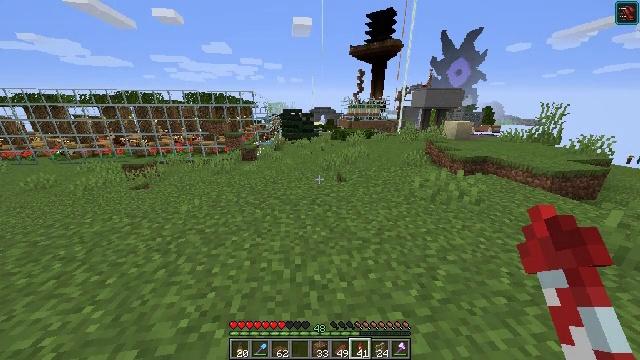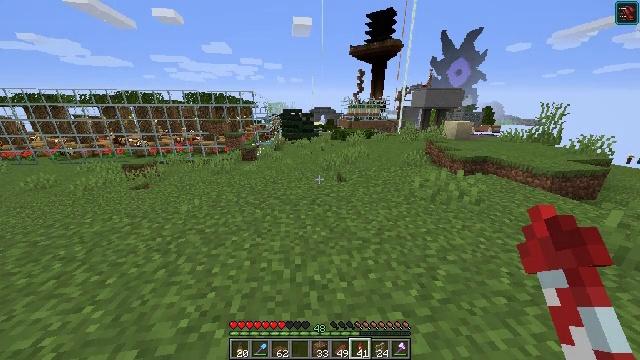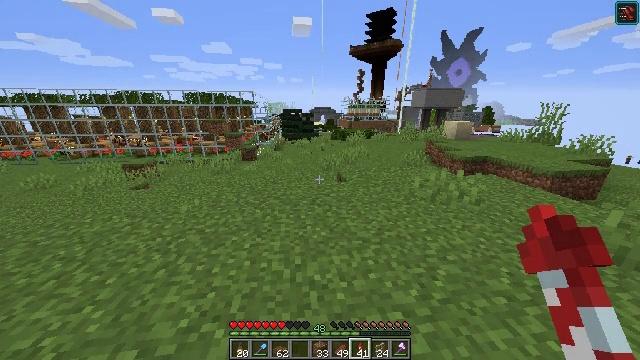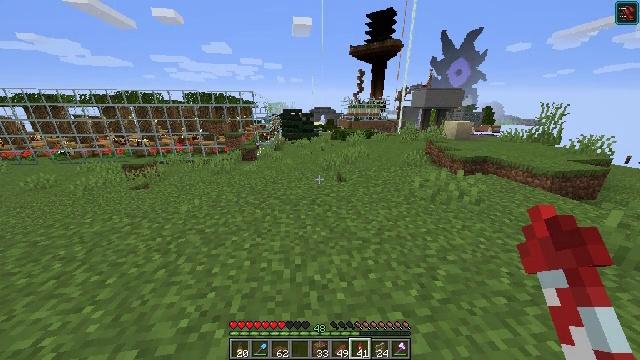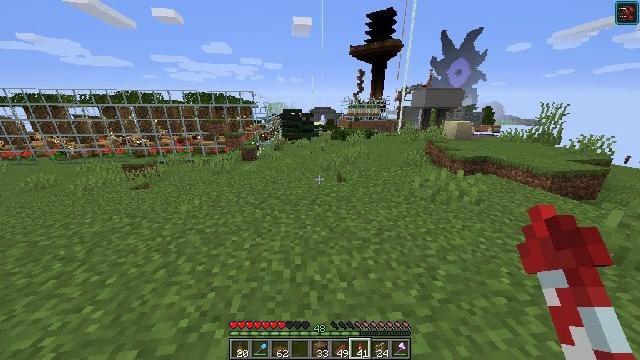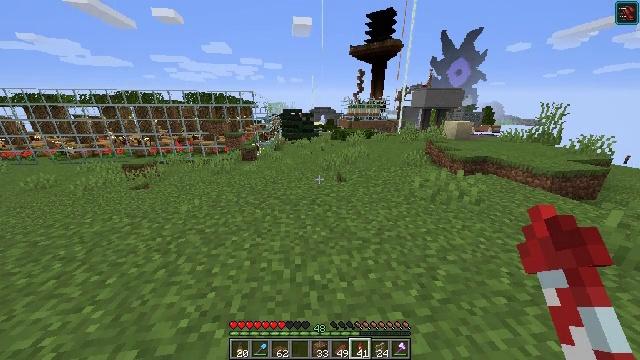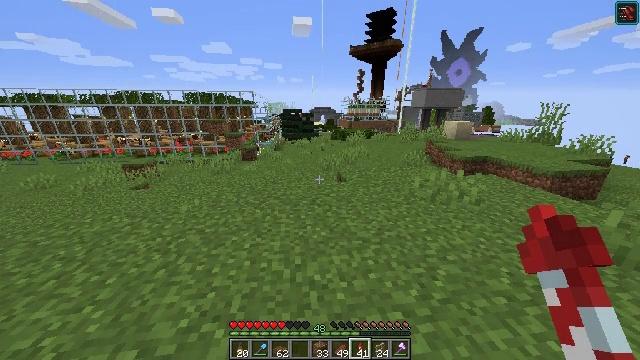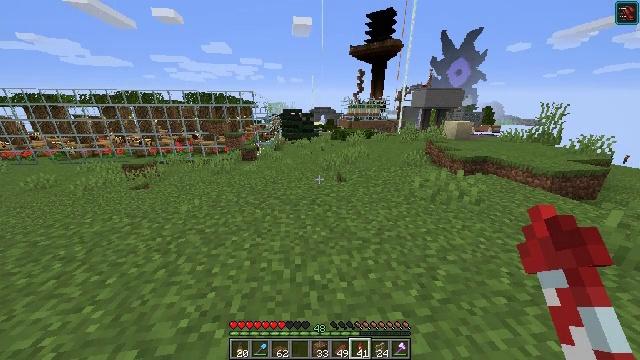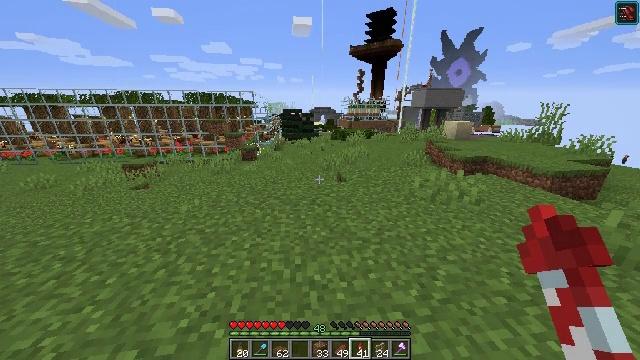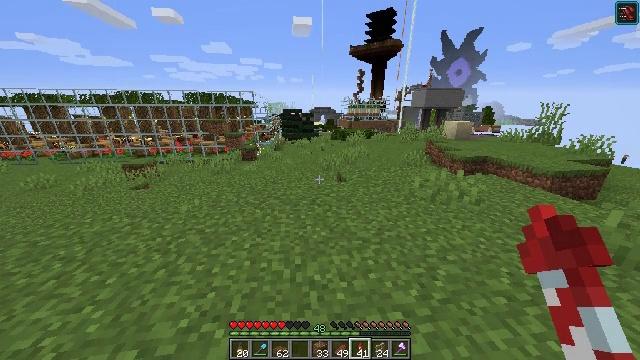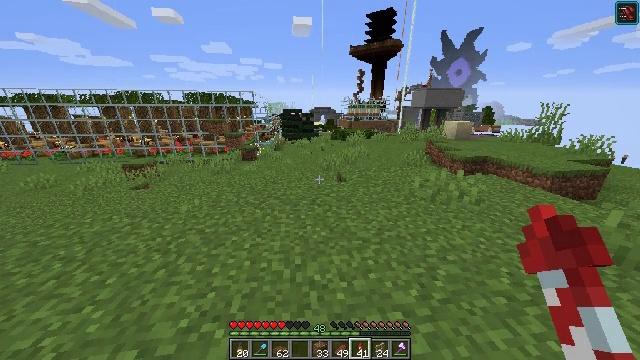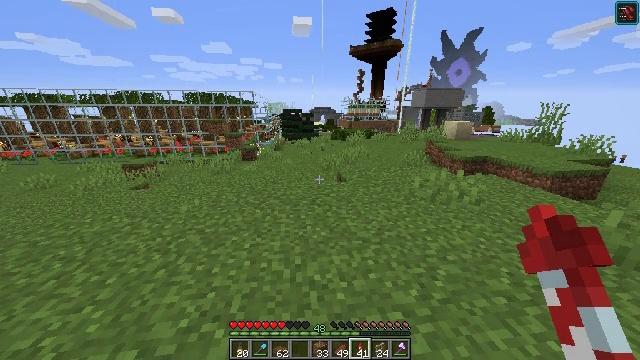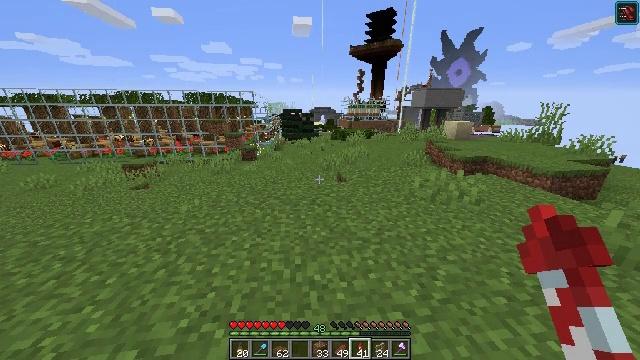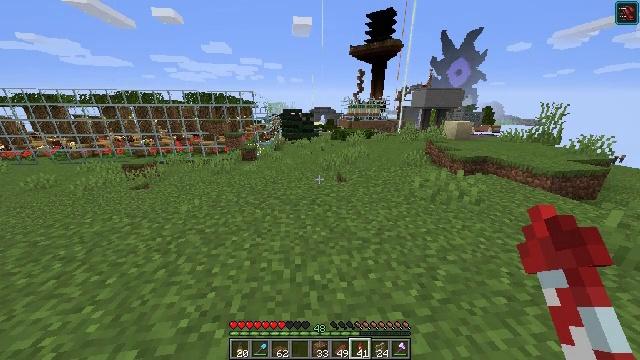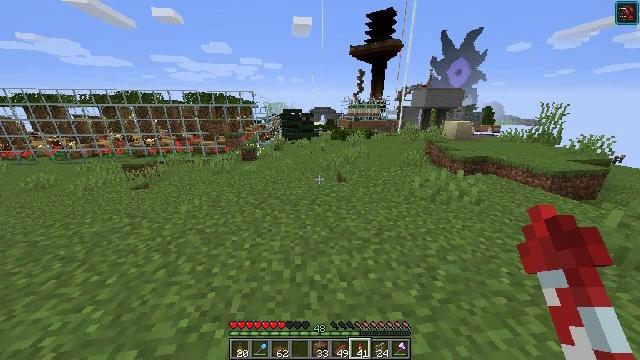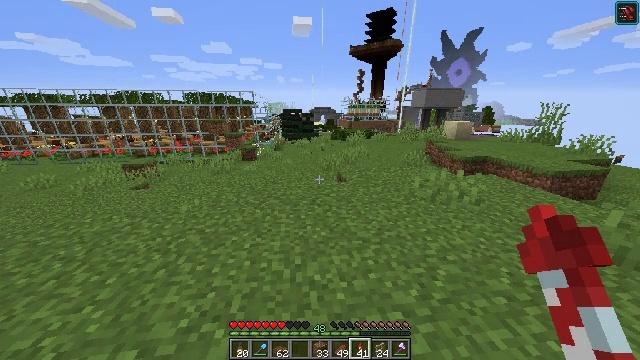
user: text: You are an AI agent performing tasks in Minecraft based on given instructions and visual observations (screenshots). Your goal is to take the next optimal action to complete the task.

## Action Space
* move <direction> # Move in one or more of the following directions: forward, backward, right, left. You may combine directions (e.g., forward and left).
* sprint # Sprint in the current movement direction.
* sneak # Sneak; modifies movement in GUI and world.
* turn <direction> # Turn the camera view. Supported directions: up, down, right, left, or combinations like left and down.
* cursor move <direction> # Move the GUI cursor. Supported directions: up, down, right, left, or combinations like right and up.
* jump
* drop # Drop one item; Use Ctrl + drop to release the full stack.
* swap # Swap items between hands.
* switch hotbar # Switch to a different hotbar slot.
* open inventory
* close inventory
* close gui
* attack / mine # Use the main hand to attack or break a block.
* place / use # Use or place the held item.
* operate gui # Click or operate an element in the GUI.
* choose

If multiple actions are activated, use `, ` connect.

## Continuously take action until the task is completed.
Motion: motion action
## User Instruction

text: Break the spruce slab from a structure.
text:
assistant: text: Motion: no_op
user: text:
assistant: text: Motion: no_op
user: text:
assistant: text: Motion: no_op
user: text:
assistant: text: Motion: no_op
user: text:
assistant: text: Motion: no_op
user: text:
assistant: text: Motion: no_op
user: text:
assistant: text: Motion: no_op
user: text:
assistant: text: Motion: no_op
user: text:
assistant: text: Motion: no_op
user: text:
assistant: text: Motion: no_op
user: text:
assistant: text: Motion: no_op
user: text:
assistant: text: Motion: no_op
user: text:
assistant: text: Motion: no_op
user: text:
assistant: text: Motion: no_op
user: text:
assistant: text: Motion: no_op
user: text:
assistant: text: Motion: no_op
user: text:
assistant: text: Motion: no_op
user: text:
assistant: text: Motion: no_op
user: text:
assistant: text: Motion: no_op
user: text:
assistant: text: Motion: no_op
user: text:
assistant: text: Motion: no_op
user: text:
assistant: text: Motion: no_op
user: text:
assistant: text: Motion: no_op
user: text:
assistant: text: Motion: no_op
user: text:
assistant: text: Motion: no_op
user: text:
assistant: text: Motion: no_op
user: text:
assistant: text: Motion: no_op
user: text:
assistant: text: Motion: no_op
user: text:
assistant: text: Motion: no_op
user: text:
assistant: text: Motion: no_op